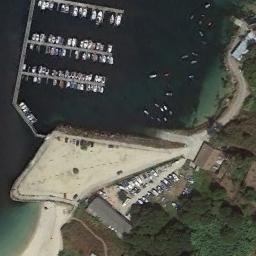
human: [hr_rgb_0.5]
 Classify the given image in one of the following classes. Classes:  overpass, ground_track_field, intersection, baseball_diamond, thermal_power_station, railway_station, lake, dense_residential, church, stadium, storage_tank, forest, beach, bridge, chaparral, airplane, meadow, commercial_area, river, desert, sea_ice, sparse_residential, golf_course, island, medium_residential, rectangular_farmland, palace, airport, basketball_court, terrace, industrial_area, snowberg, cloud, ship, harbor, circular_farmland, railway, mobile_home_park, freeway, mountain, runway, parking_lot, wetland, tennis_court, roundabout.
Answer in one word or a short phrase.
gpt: harbor